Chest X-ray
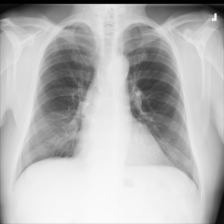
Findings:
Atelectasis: negative
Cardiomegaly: negative
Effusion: negative
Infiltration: negative
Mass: negative
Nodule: negative
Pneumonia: negative
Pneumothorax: negative
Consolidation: negative
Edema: negative
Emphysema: negative
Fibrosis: negative
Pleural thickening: negative
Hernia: negative